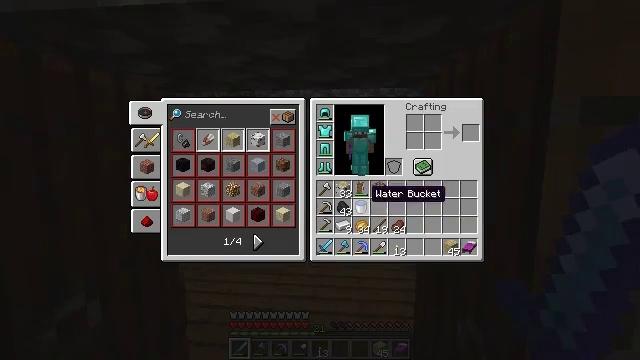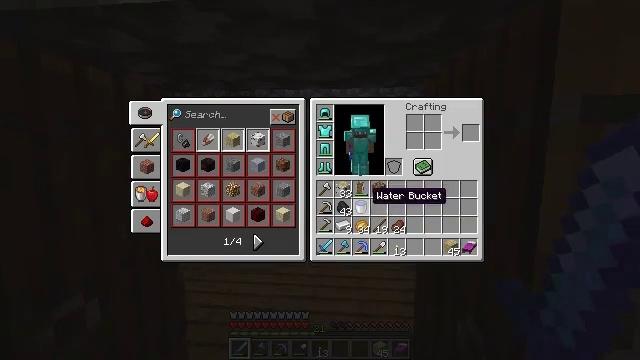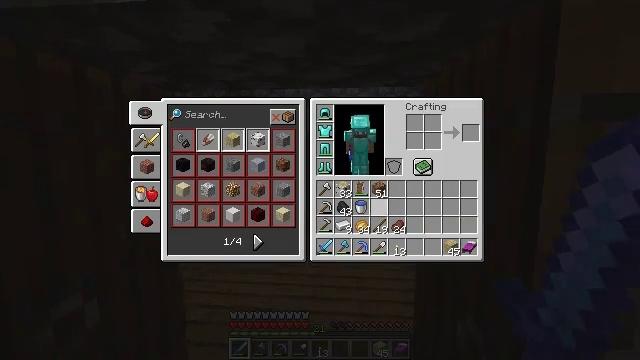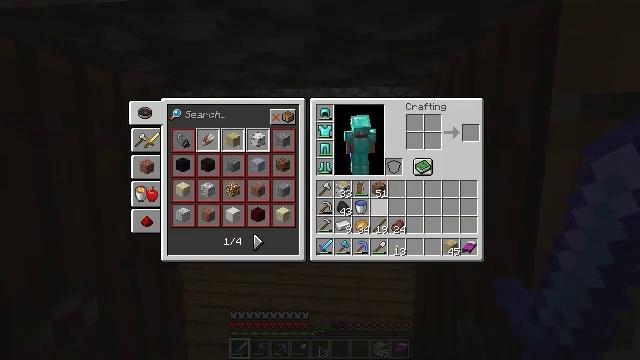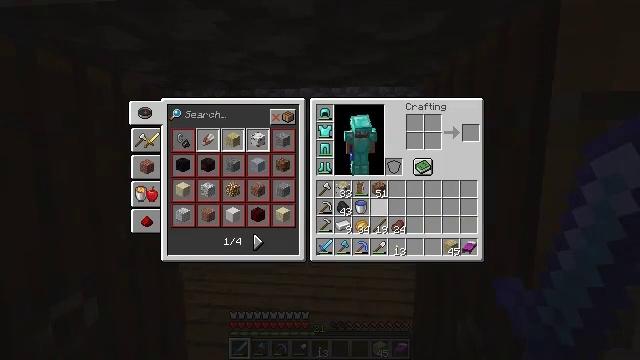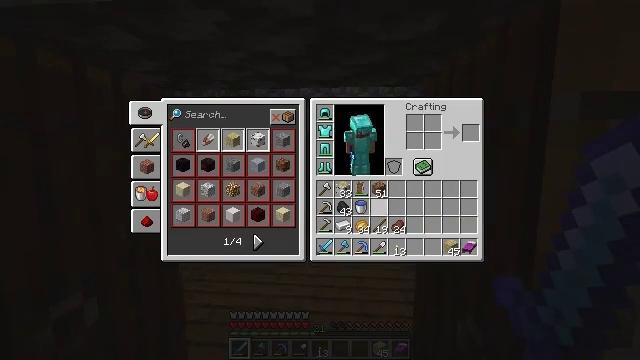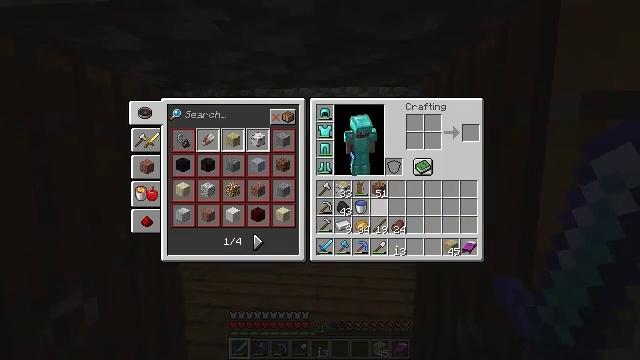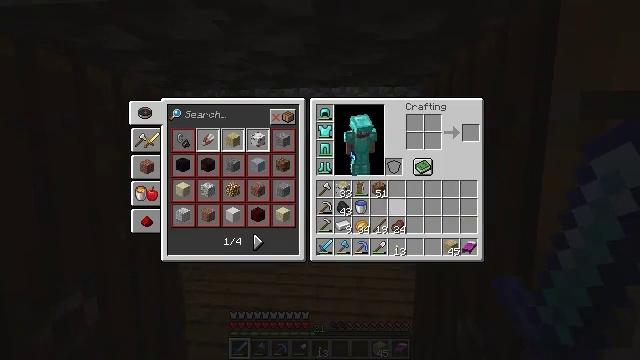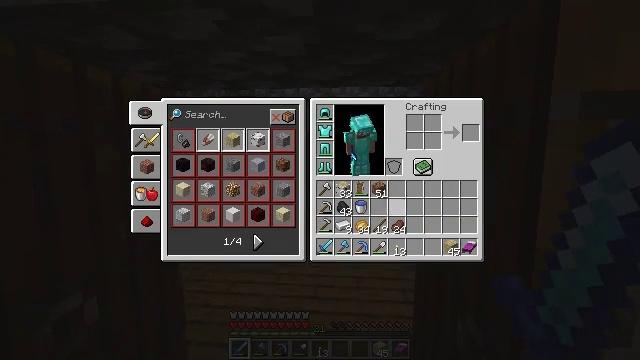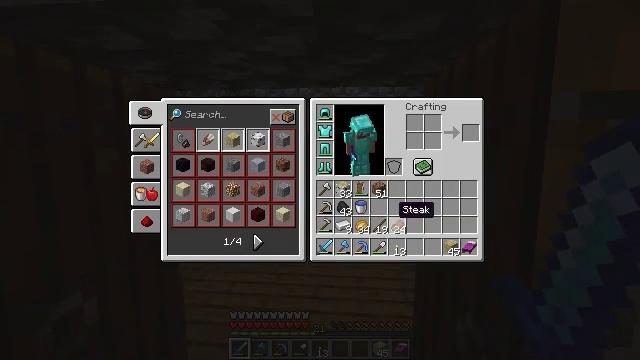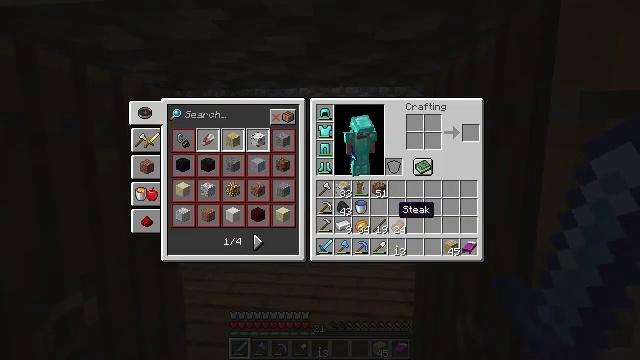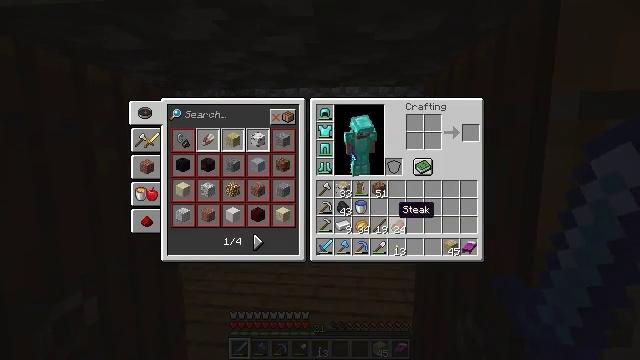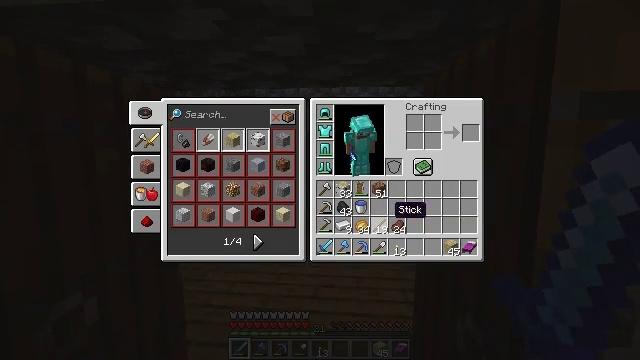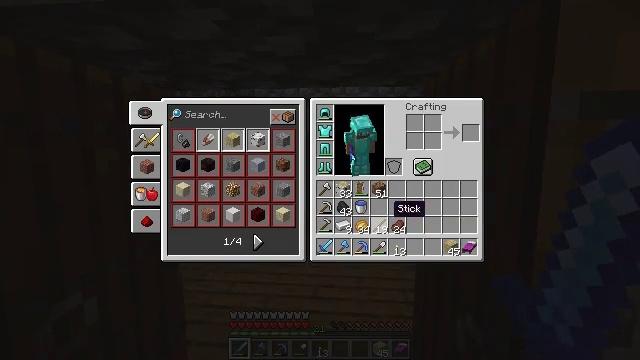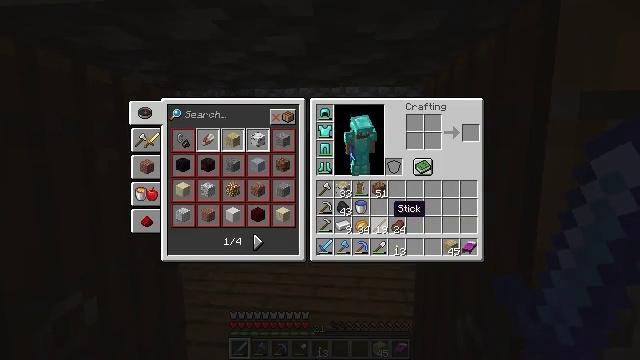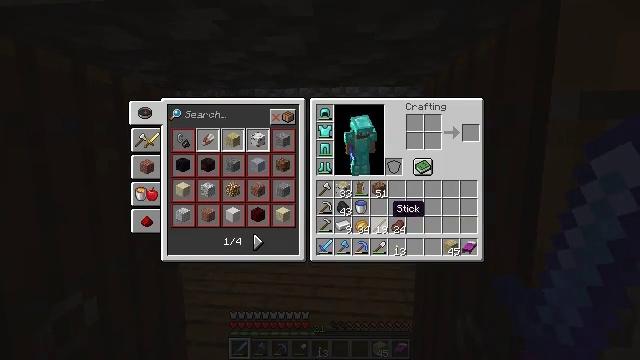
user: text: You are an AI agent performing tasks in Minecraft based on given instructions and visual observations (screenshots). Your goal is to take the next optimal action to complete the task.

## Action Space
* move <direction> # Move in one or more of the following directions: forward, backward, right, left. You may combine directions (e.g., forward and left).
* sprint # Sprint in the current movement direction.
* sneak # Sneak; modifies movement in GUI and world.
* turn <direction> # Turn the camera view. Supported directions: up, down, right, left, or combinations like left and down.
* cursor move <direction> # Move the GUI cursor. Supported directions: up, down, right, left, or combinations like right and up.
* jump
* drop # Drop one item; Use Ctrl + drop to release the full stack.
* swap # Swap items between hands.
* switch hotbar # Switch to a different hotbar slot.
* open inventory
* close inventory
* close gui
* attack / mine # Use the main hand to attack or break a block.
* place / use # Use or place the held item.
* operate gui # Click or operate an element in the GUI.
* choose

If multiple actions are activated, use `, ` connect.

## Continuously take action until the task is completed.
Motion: motion action
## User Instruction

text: Use string and slimeball in a crafting table to make a lead.
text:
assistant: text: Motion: no_op
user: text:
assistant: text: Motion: sneak
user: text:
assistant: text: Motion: sneak
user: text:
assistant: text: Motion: sneak, cursor move right
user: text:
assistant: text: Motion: sneak
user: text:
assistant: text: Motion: sneak
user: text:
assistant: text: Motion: sneak, cursor move down
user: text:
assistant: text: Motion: sneak
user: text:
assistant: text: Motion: sneak
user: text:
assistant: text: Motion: sneak
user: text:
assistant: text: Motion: sneak
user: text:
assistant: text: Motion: sneak
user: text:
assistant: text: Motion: sneak
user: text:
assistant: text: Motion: sneak
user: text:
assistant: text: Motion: sneak
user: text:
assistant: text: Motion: sneak, cursor move left
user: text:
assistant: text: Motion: sneak, cursor move left
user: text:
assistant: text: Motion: sneak
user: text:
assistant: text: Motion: sneak
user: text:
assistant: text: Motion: sneak
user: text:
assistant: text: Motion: sneak
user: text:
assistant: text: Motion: sneak
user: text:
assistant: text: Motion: sneak, operate gui
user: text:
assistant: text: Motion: sneak, operate gui
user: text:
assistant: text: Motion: sneak
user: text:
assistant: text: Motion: sneak, close inventory
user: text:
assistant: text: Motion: close inventory
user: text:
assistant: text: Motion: close inventory
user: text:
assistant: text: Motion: no_op
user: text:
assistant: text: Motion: move forward, turn left